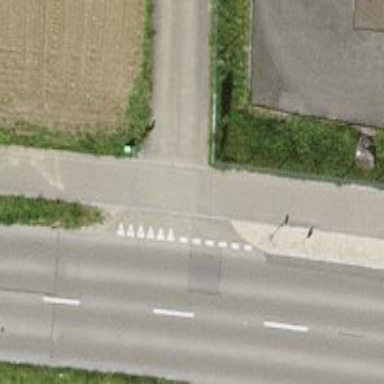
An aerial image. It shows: Well-maintained track road with grade 1 tracktype.